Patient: sex M, age 74
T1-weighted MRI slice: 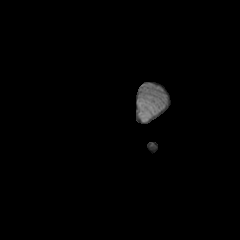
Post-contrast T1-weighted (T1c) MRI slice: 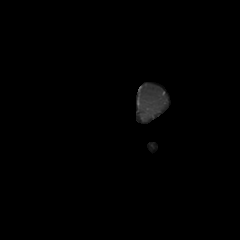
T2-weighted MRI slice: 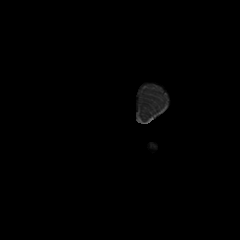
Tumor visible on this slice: no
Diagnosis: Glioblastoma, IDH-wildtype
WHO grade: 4